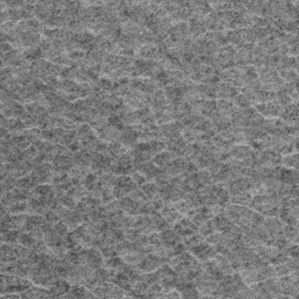
Label: frost